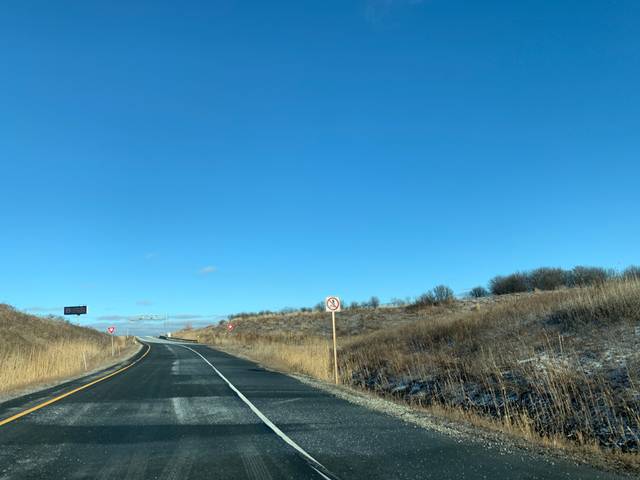
Region: Canada
Coordinates: 43.484, -79.765